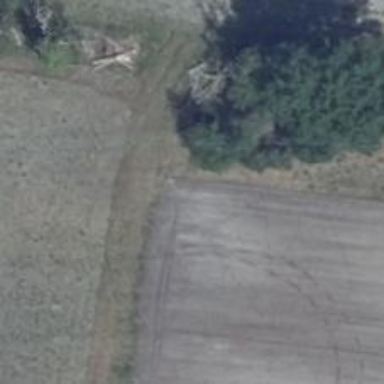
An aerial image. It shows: Hunting stand.